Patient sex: F
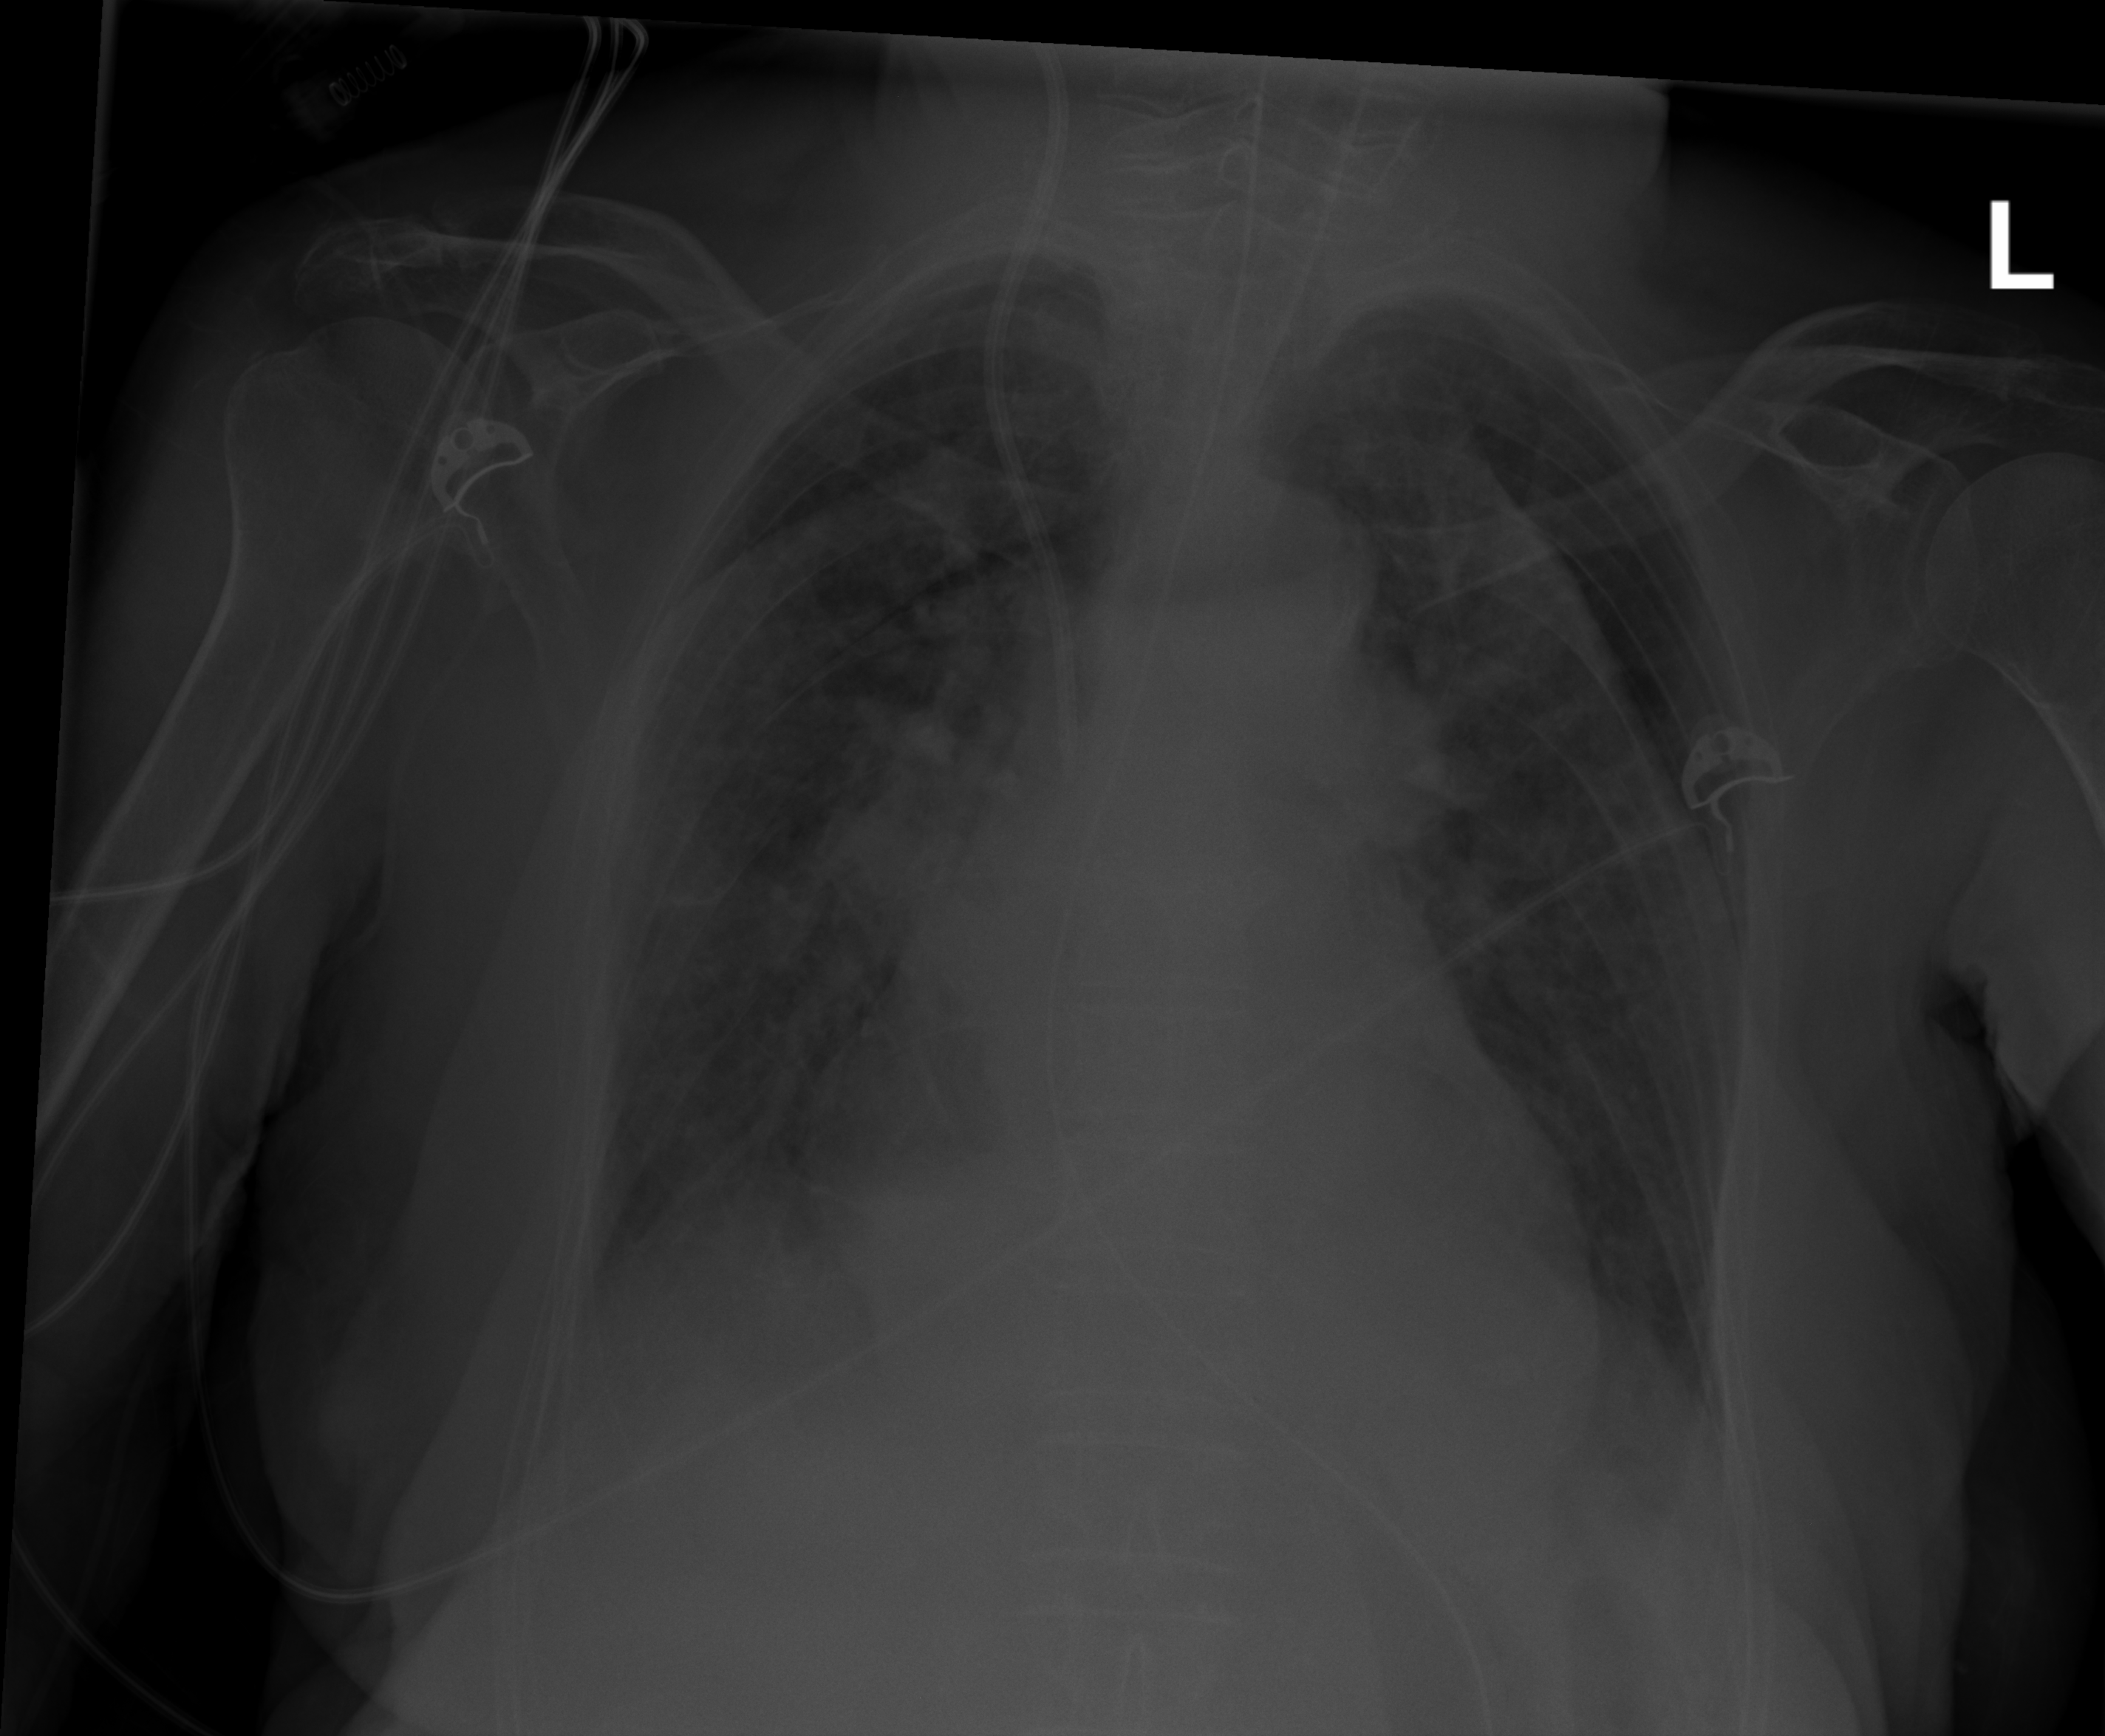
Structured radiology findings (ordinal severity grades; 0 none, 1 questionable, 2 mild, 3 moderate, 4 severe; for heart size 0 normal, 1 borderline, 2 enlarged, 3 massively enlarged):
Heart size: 2
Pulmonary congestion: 2
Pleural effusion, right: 0
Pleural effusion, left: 0
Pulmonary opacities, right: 2
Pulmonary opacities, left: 2
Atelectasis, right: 0
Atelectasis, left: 2